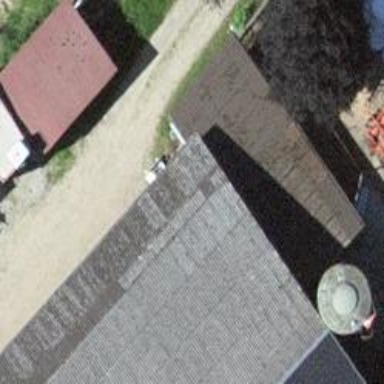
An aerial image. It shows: Rural barn.